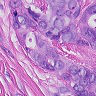
Metastatic tissue present: yes